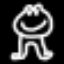
Label: frog